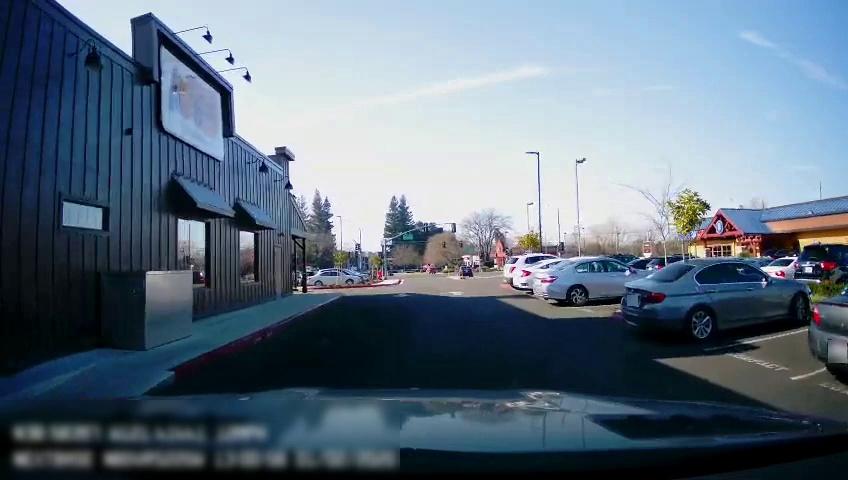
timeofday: Day
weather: Sunny
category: Drivable Space
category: Vehicles | Car
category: Vehicles | Car
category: Vehicles | SUV
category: Vehicles | SUV
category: Vehicles | SUV
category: Vehicles | Car
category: Vehicles | SUV
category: Vehicles | Car
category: Vehicles | Car
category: Vehicles | Car
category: Vehicles | Car
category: Vehicles | Car
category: Vehicles | Car
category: Vehicles | Car
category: Lanes | Opposite Lane